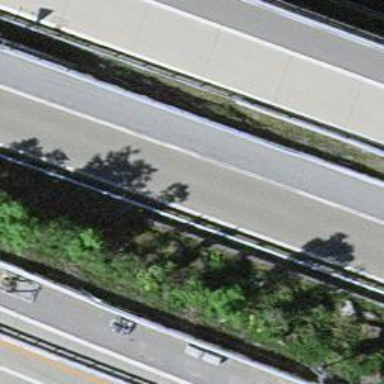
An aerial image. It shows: Asphalt motorway link.